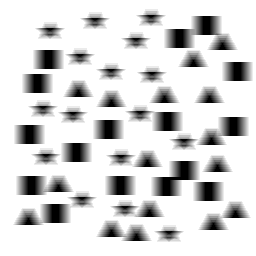
Squares: 16
Triangles: 16
Stars: 16
Total shapes: 48